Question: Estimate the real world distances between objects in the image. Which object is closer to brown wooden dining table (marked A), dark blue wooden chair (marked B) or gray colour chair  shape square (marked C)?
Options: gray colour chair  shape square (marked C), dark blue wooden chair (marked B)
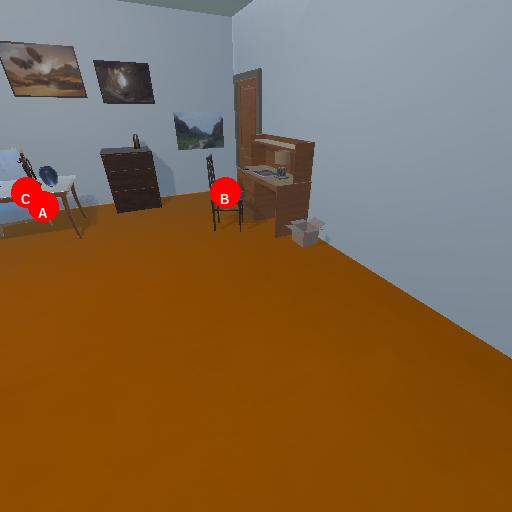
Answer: gray colour chair  shape square (marked C)